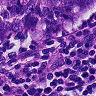
Metastatic tissue present: yes